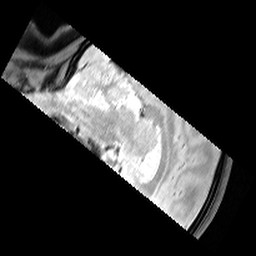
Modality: T1w
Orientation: sagittal
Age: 22
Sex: female
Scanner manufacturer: siemens
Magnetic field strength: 3 T
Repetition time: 6.5 s
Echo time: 0.016 s